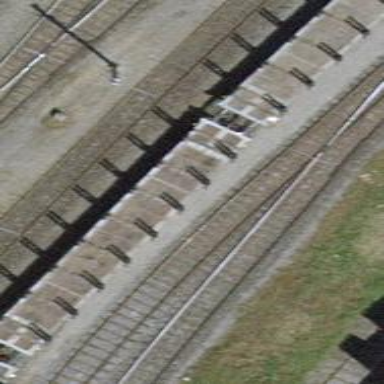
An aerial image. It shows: Rail yard with electrified rails and single track.